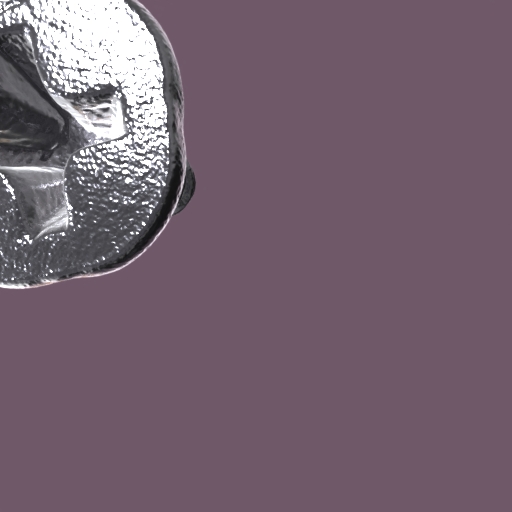
Label: screw